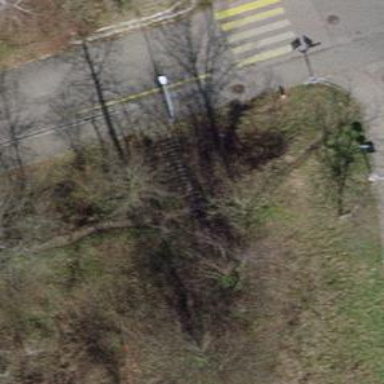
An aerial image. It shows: Unpaved path.